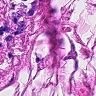
Metastatic tissue present: no